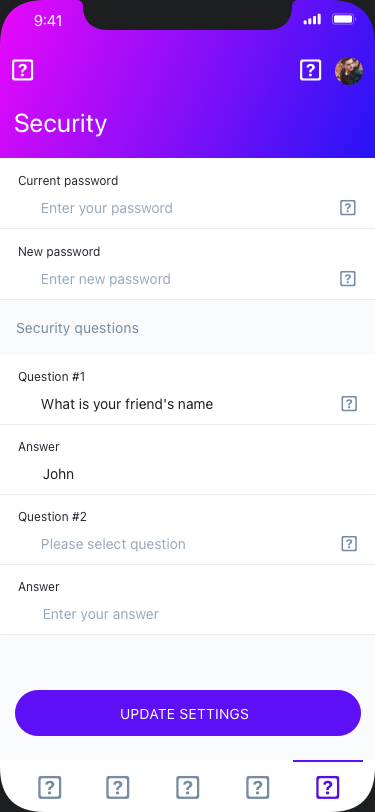
Text in this UI design:
Security questions